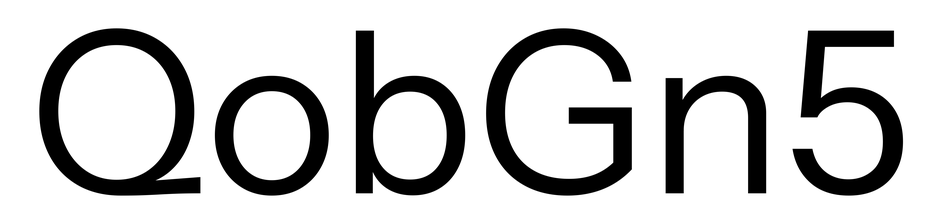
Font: InstrumentSans_Regular